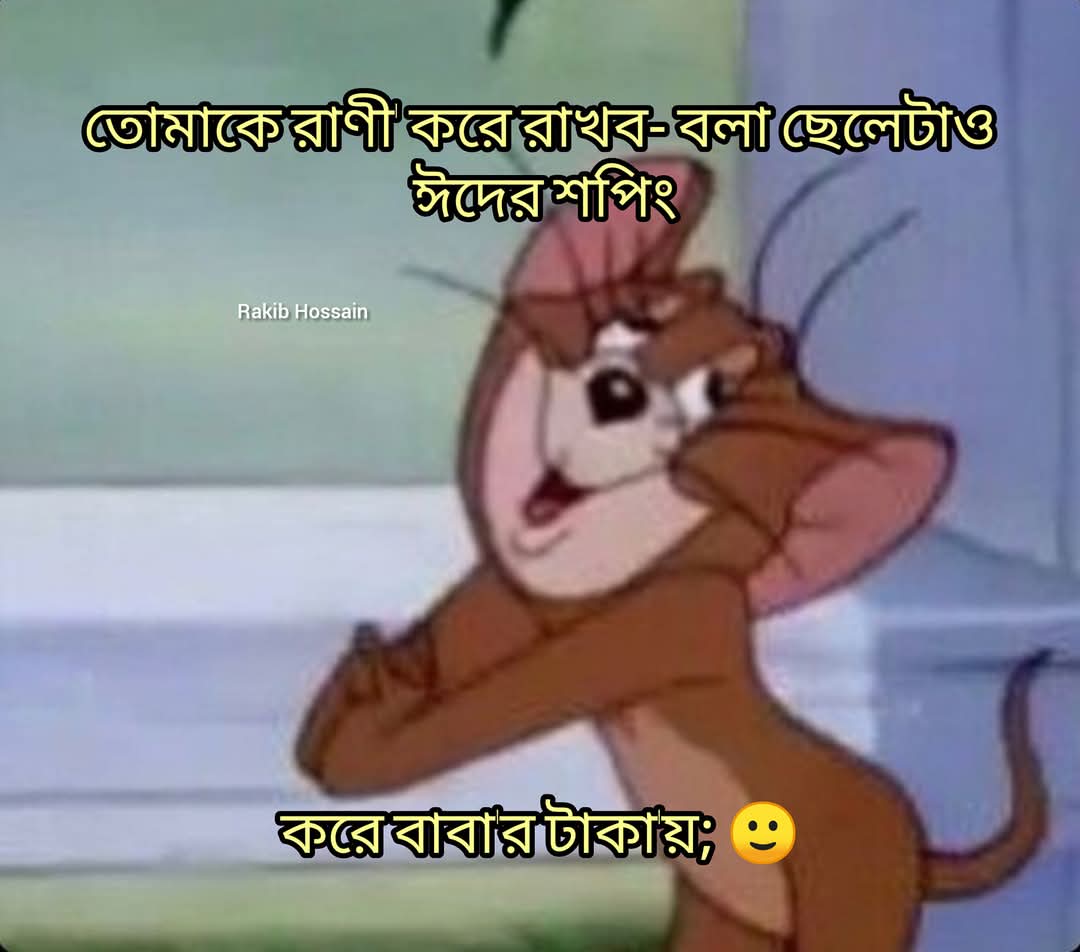
Text: তোমাকে রাণী করে রাখব-বলা ছেলেটাও ঈদের শপিং
করে বাবার টাকায়;
Label: Non Hate